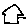
Label: house